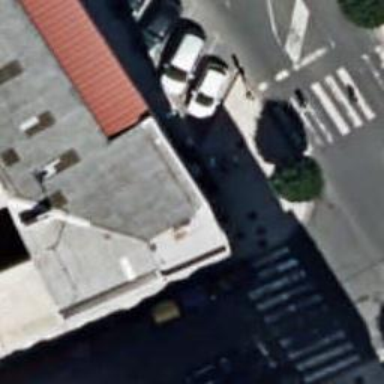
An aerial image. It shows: Cafe.